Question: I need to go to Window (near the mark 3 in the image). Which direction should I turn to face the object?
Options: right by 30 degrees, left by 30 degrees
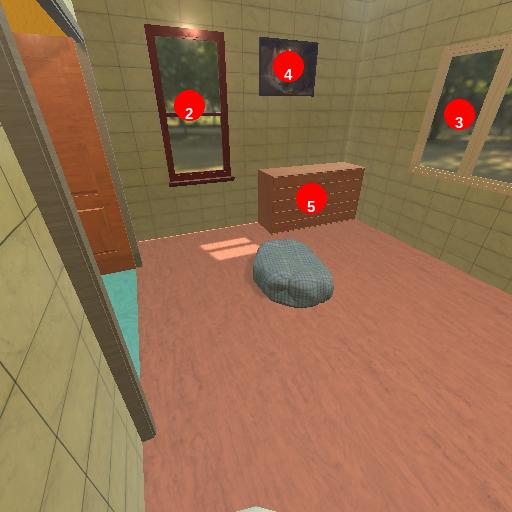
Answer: right by 30 degrees